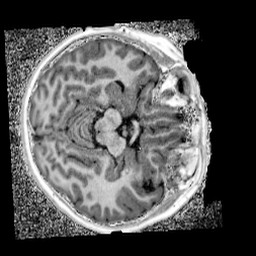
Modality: UNIT1_denoised
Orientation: axial
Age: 12
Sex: male
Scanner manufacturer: siemens
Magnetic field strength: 3 T
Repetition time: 4 s
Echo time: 0.00299 s